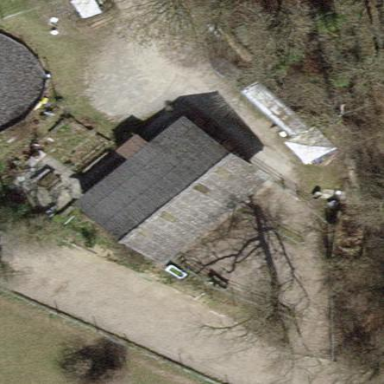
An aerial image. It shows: Farmyard area.